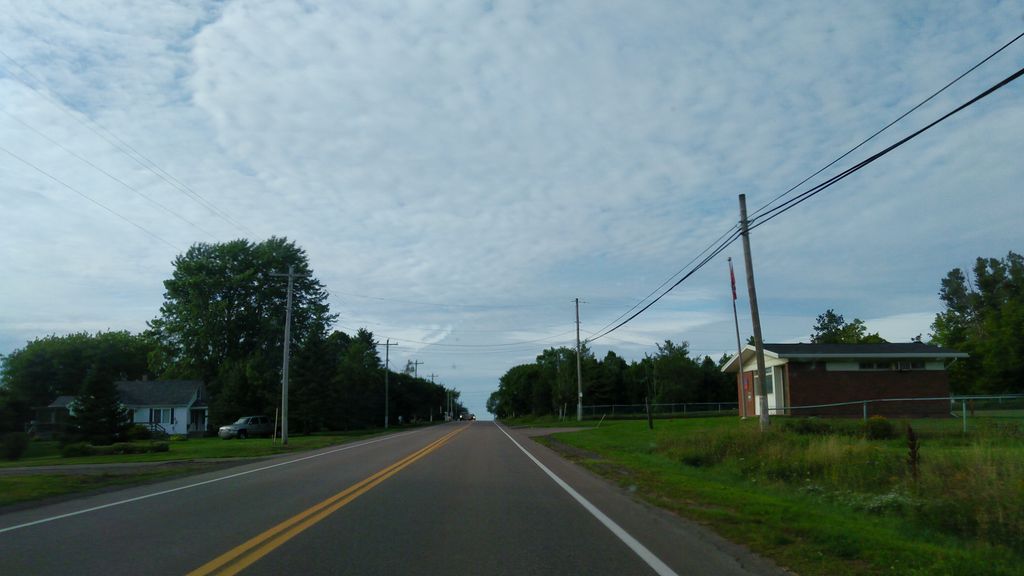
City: charlottetown